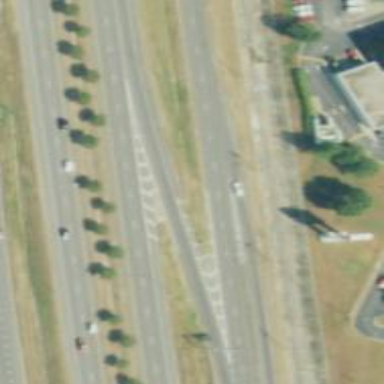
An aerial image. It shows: Trunk link highway with asphalt surface.